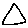
Label: triangle